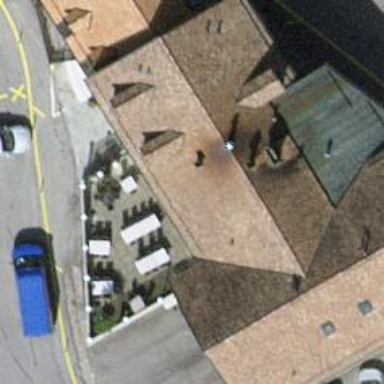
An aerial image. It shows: Restaurant.